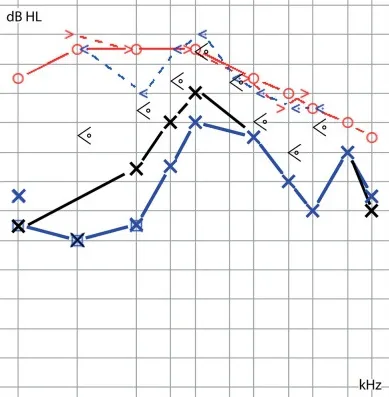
Hearing test. Preoperative, demonstrating left-sided low-frequency conductive hearing loss with mild high-frequency hearing loss on the contralateral ear (blue/red traces).
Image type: pathology (immunostaining)